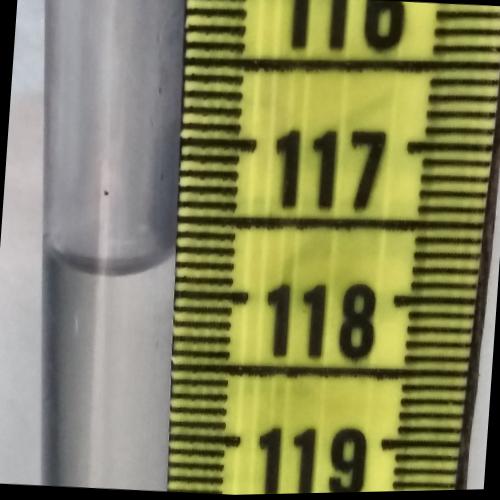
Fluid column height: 117.8 cm